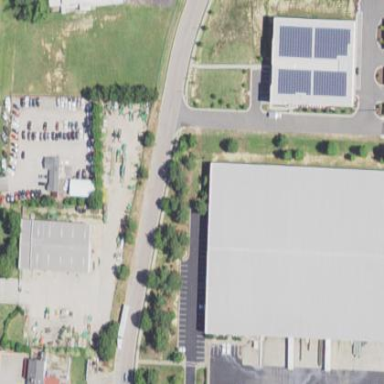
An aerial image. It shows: Commercial building.